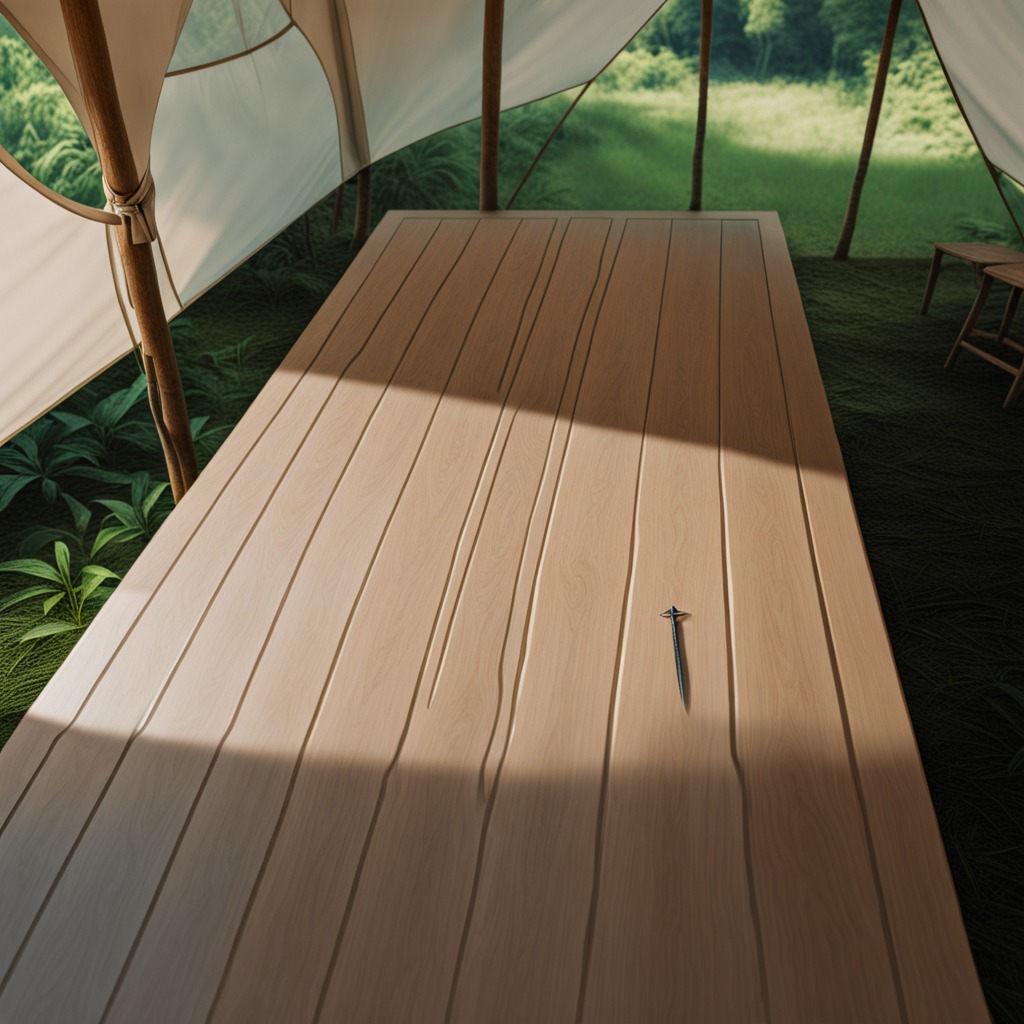
A nail is lying on the wooden table in the jungle field workshop tent.